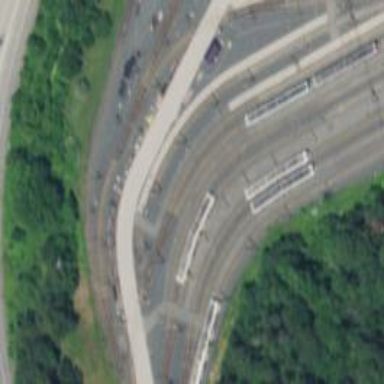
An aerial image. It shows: Light rail yard with electrified contact lines.